Question: In reference to my question,
<URL>
I want a query which will do something like this,

I my last question was confusing hence I am asking a different question.
FruitID and CrateID are foriegn keys and will always in other tables.
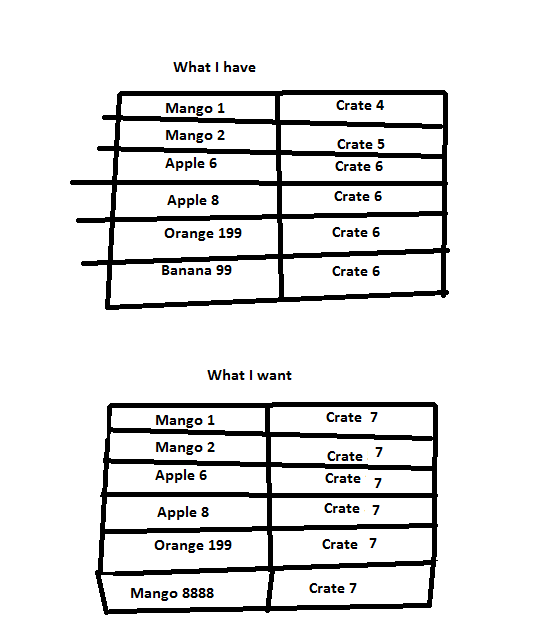
Answer: Try using 'IN':
'''
UPDATE FRUITS
SET CRATE = 'CRATE 7'
WHERE FRUITID IN (1, 2, 3)
'''
Or
'''
UPDATE FRUITS
SET CRATE = 'CRATE 7'
WHERE FRUITName IN ('Mango1', 'Mango2', 'Apple 6')
'''
You can also use 'LIKE' to match 'Mango' and 'Orange' however this may update the incorrect results (Say you want Orange 199 to be updated to Crate 7 but want Orange 198 to be Crate 6)